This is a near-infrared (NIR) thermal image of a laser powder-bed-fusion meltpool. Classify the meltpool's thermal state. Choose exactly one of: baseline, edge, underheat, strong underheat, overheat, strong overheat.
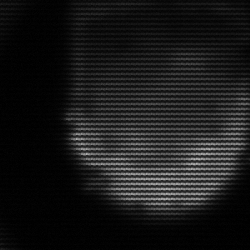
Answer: edge